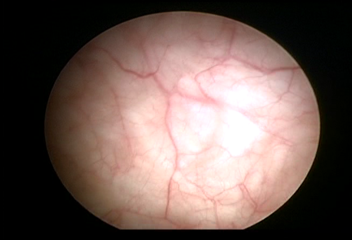
Modality: WLC
Class: Normal mucosa
Bladder cancer association: No